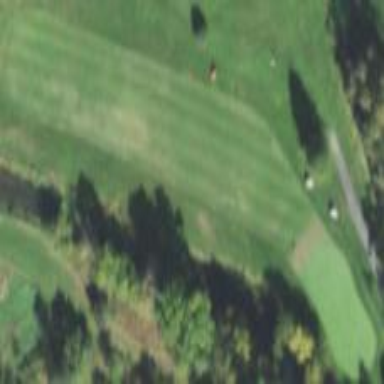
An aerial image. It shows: Well-maintained grass fairway on golf course.